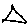
Label: triangle